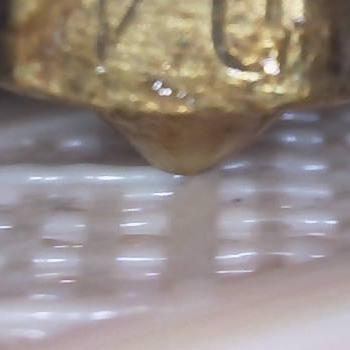
Flow rate: 89%